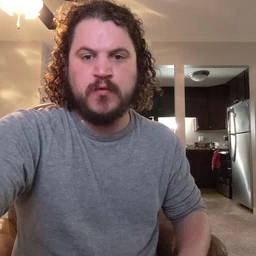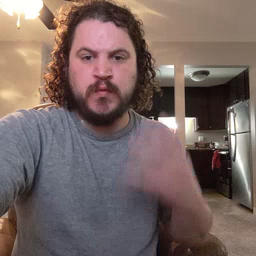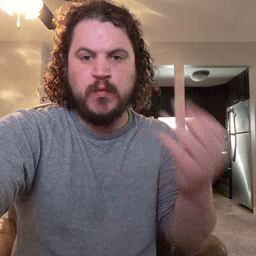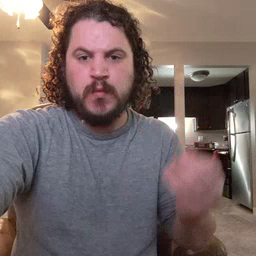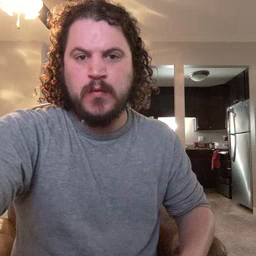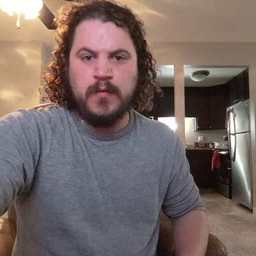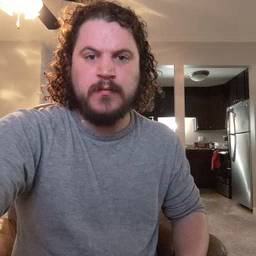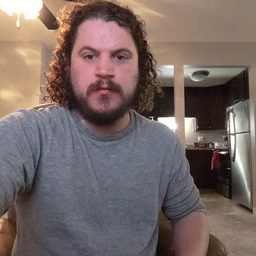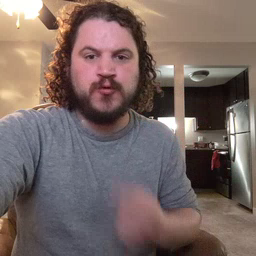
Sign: go